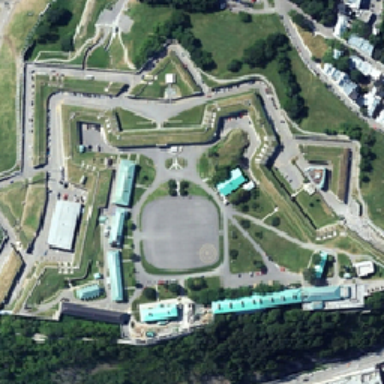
Large flower square is composed of gray road and green grass .